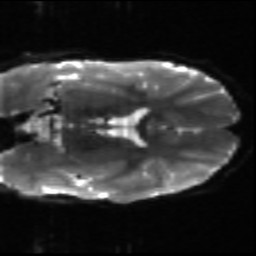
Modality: sbref
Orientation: coronal
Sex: male
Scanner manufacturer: siemens
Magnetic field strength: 3 T
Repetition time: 5 s
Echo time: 0.07 s